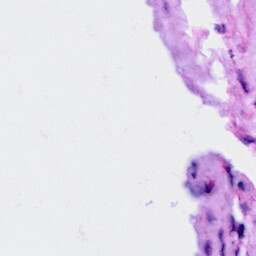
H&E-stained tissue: Ovarian